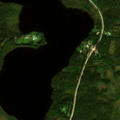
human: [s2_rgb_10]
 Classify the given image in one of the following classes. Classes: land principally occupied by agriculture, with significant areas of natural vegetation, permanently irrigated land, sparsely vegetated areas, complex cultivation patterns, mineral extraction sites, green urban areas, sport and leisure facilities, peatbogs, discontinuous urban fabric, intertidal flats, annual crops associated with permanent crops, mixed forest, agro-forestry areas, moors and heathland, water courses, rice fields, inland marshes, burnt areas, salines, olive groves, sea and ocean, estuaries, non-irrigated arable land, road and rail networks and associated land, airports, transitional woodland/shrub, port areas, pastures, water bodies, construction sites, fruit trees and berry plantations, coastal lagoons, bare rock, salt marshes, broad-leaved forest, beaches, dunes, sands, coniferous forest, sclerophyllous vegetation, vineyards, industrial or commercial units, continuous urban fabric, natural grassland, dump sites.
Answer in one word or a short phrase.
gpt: coniferous forest, water bodies